Question: Currently with IntelliJ I don't use the maven command line at all for development - IntelliJ detects war artifacts in the project and automatically produces artifact configurations in Project Structure -> Artifacts which I can then include in "build on make" or in a run configuration.
However for an executable jar that does not seem to happen. Is that simply an oversight by IntelliJ, or am I doing something wrong? In other words, is there a way to tell intelliJ to perform this automatic discovery and creation of artifact configurations for jar modules as well?
Here is an image to illustrate what I'm referring to:

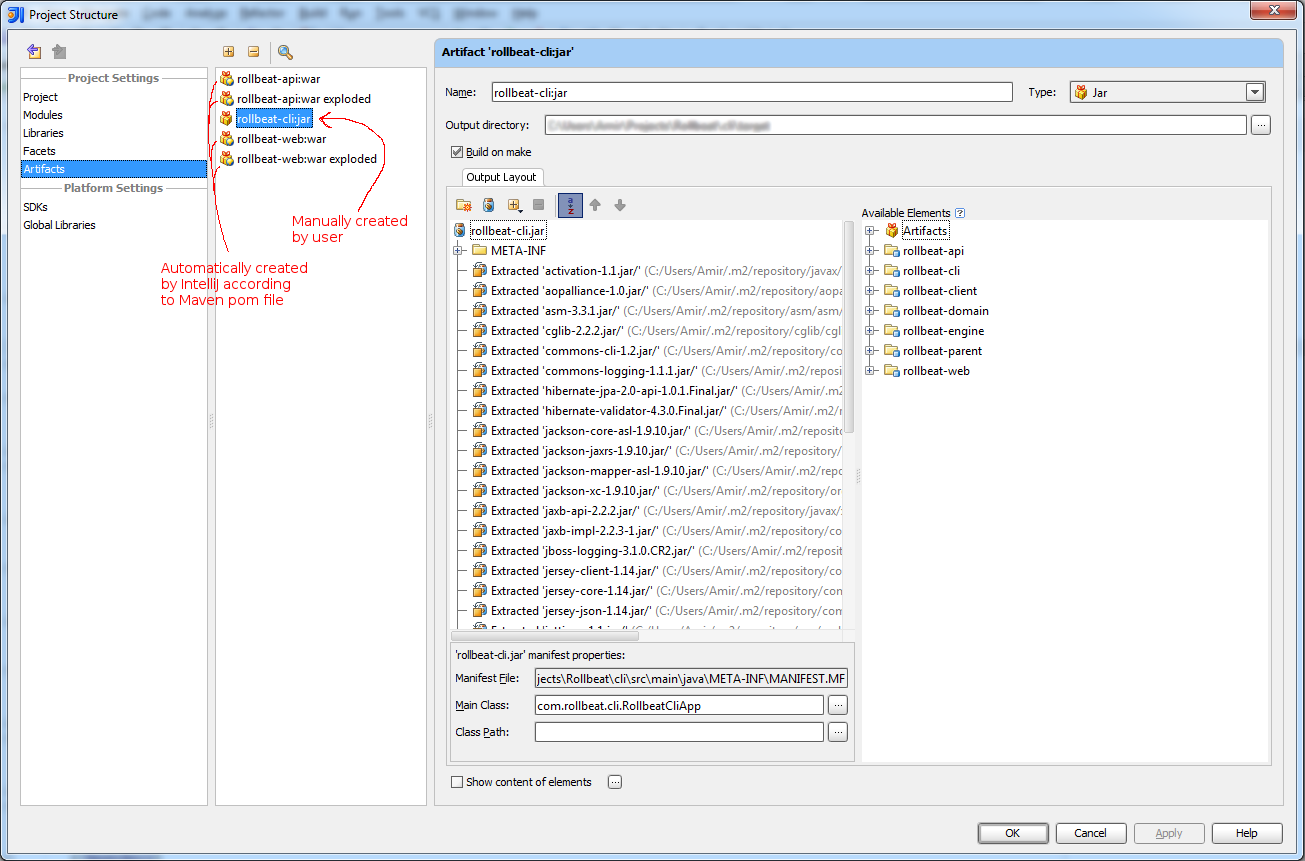
Answer: It's not supported yet, submit a feature request with the sample 'pom.xml' to <URL>.